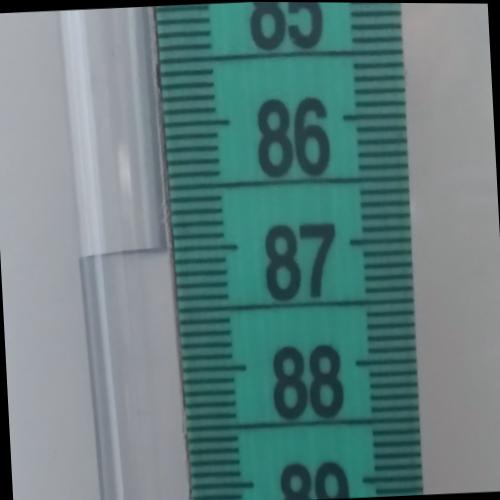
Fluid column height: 87.0 cm